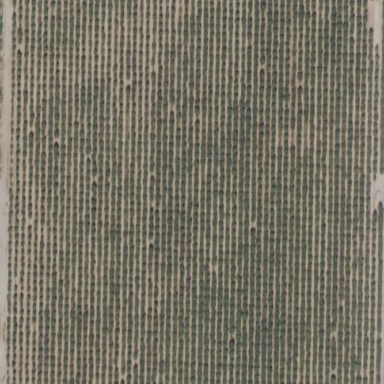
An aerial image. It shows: Crop field in farm area.